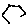
Label: hexagon